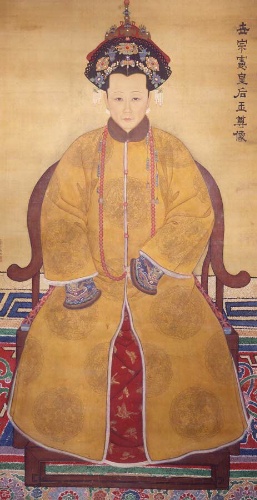
Artist: Unidentified artist
Date: 19th century
Object type: Hanging scroll
Classification: Paintings
Medium: Hanging scroll; ink and color on silk
Culture: China
Period: Qing dynasty (1644–1911)
Dimensions: Image: 85 3/4 × 37 5/8 in. (217.8 × 95.6 cm)
Overall with mounting: 85 3/4 x 37 5/8 in. (217.8 x 95.6 cm)
Overall with knobs: 85 3/4 × 41 1/2 in. (217.8 × 105.4 cm)
Department: Asian Art
Credit line: Rogers Fund, 1942
Accession year: 1942
Repository: Metropolitan Museum of Art, New York, NY
Tags: Portraits|Women